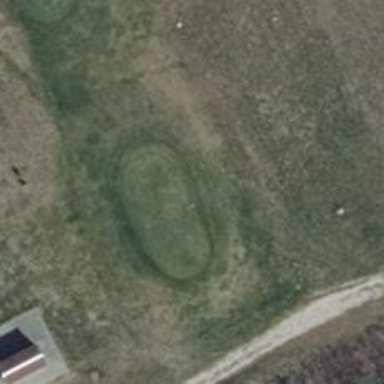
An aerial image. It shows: Golf tee.